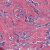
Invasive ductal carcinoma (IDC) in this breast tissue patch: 1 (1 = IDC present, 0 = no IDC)